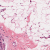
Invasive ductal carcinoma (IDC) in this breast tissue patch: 0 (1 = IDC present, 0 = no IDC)